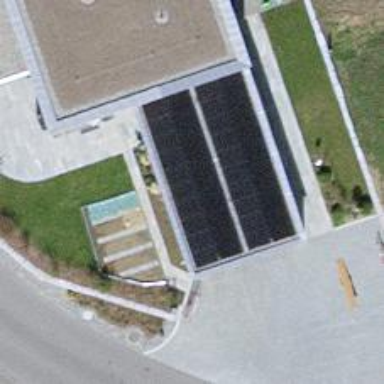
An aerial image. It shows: Solar power generator utilizing photovoltaic technology with solar photovoltaic panels.